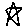
Label: star